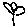
Label: flower